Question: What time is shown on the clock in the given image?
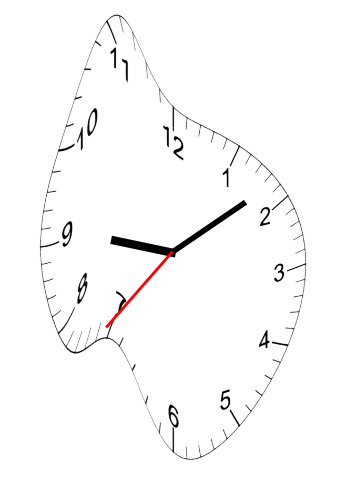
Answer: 09:08:36